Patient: sex F, age 71
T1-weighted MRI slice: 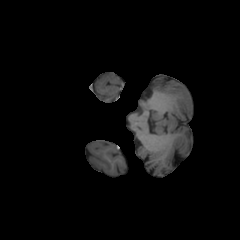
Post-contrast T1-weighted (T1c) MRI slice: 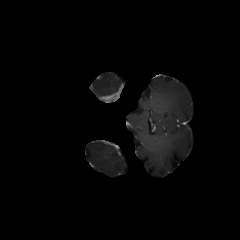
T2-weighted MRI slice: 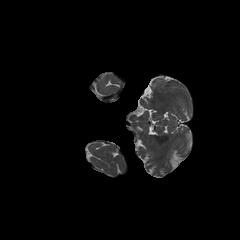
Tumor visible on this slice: no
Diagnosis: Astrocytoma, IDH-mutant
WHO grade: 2